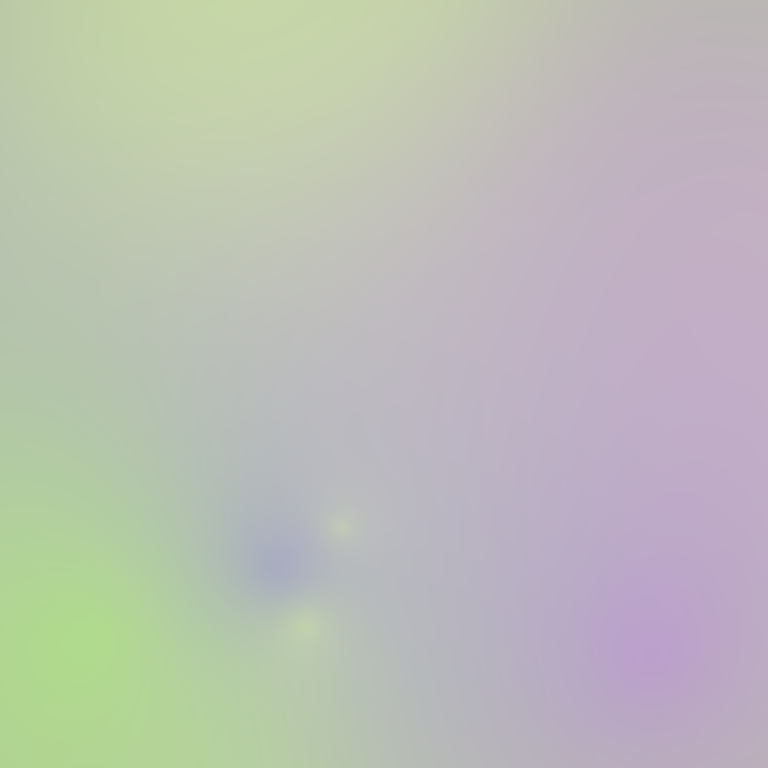
Abstract light effect, smooth gradient from soft green to gentle lavender, serene atmosphere, diffuse glow, no room, no furniture, no objects.